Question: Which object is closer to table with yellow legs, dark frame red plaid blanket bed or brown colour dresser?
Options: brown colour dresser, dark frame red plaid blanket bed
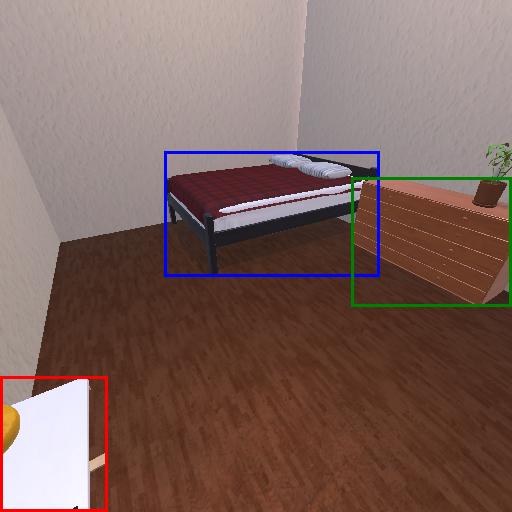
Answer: brown colour dresser